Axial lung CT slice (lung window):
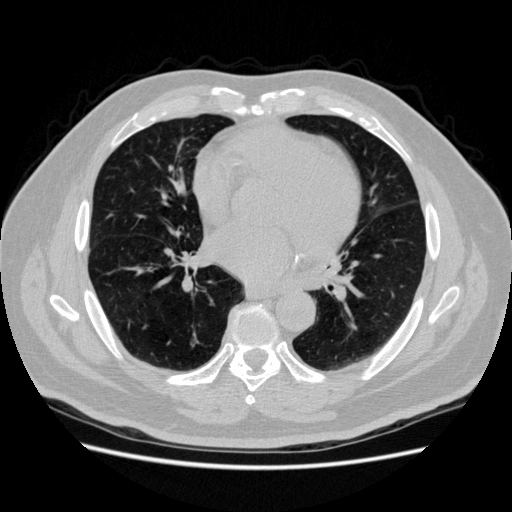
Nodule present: no